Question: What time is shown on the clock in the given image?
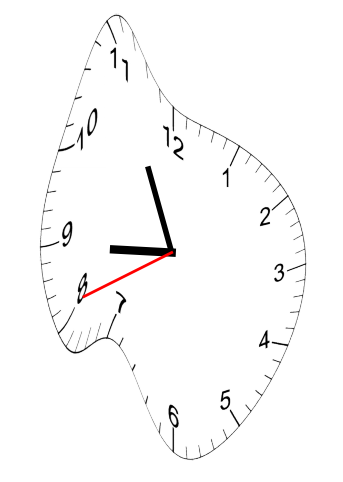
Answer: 08:55:41